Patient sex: M
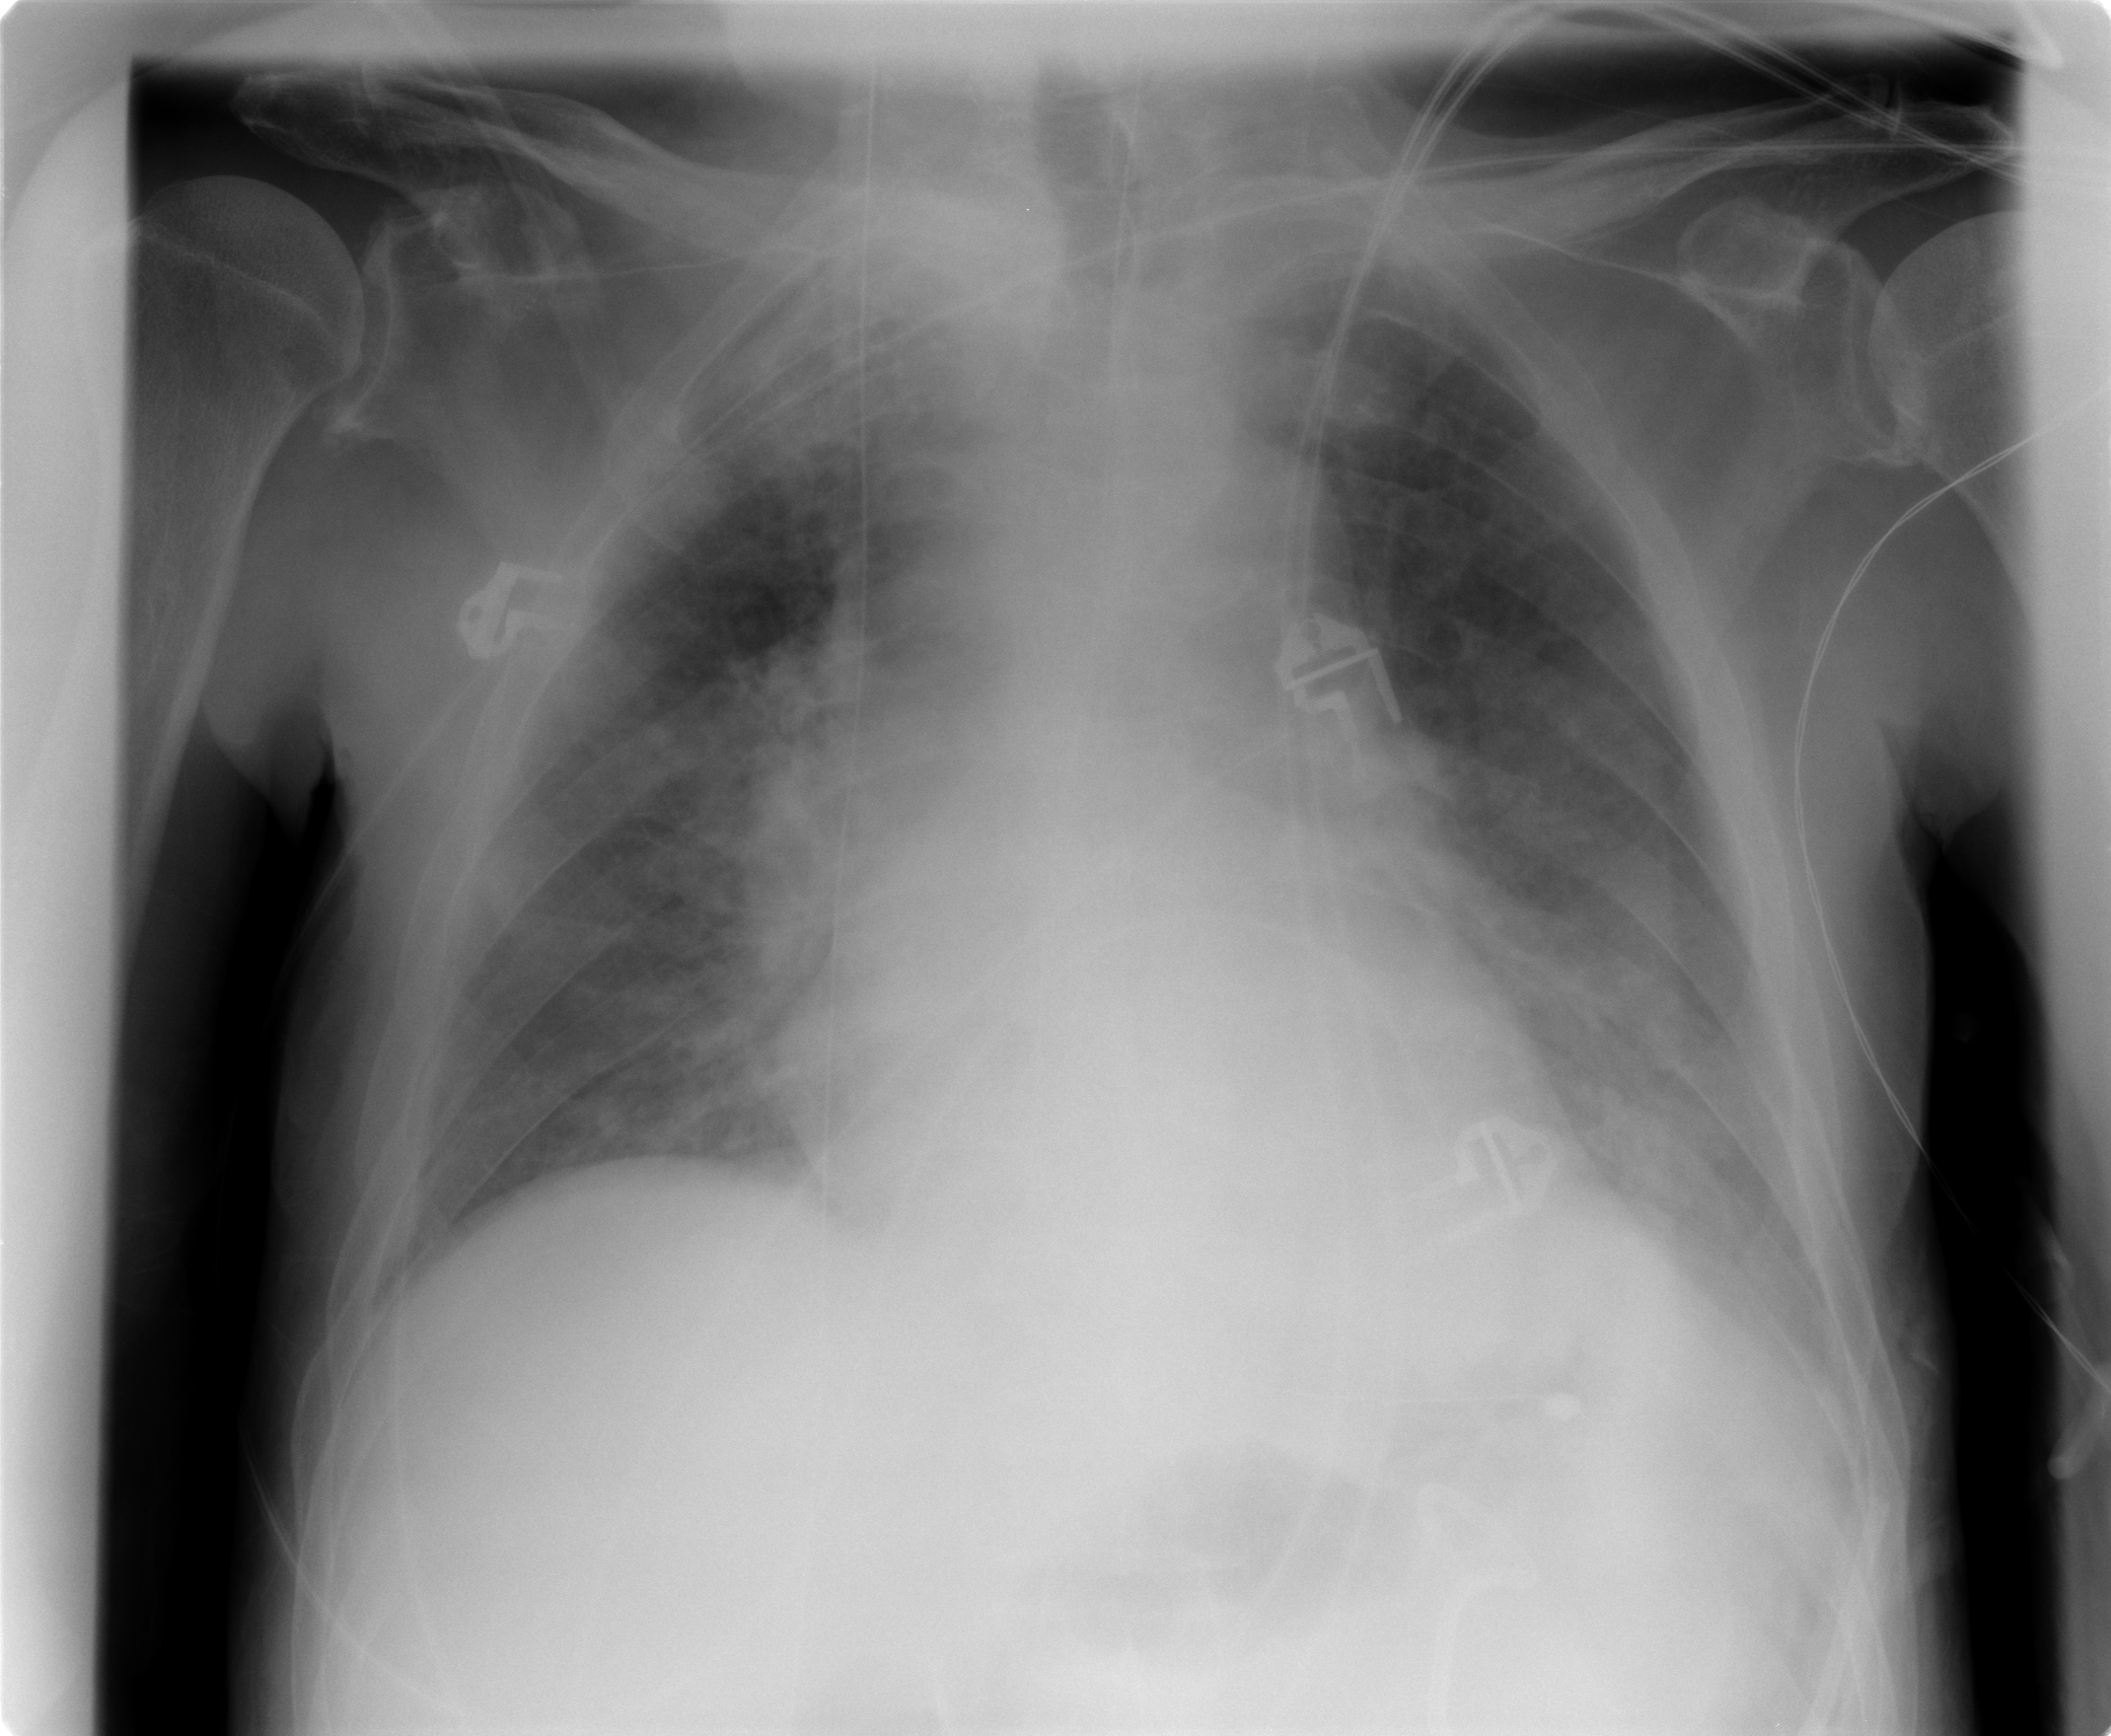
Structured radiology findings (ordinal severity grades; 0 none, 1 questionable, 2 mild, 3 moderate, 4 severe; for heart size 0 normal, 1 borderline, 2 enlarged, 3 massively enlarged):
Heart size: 1
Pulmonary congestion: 2
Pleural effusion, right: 0
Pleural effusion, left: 1
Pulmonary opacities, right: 3
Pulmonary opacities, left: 2
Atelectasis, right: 2
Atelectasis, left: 2